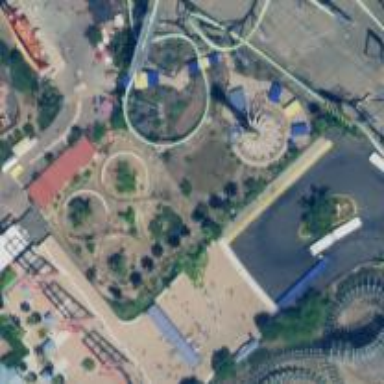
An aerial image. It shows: Thrilling roller coaster attraction.